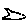
Label: fish